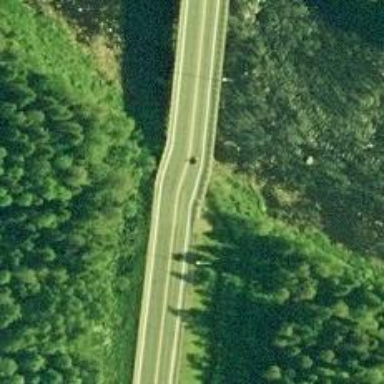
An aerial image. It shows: Asphalt trunk motorway.